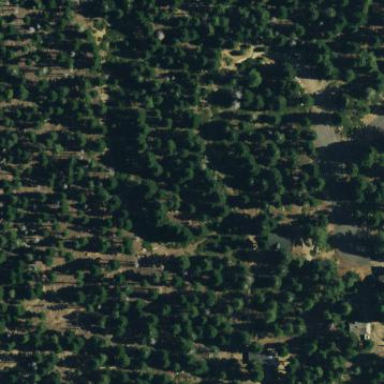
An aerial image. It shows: Forest with evergreen needle-leaved trees.